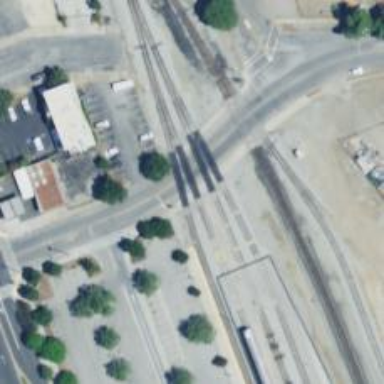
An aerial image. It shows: Railway crossing.